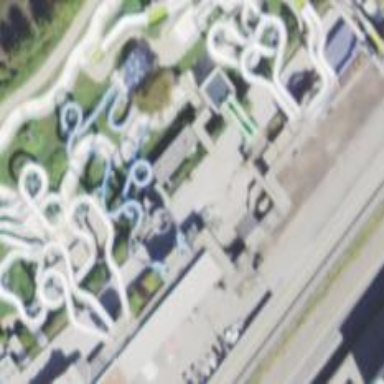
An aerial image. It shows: Canal featuring water slide attraction.